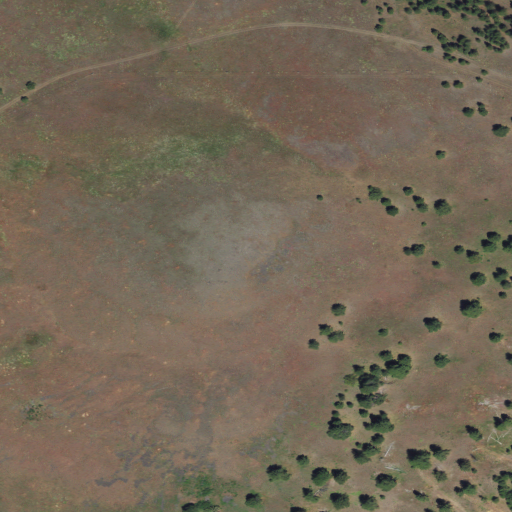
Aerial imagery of ridge(s) in Oregon named Freezeout Ridge containing grassland, evergreen forest, and shrub